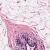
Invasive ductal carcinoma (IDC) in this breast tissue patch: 0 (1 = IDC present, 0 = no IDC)